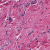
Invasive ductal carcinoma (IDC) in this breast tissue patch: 0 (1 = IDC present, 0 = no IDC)